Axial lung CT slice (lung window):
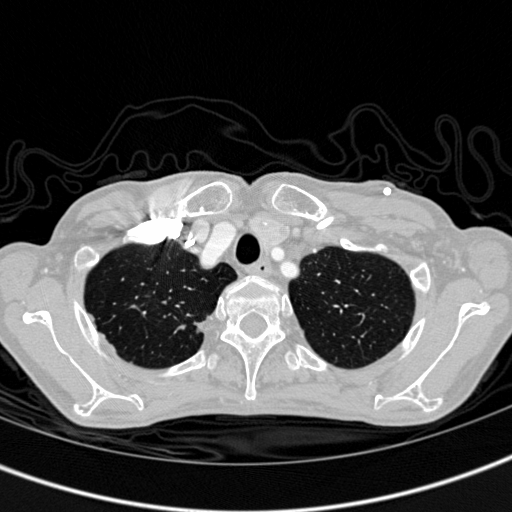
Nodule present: no